Question: I'm new to Swift and looking at how the dispatch_async function works. The API doc shows dispatch_async having two parameters. However, I'm able to pass in one argument and it's okay.
'''
dispatch_async(dispatch_get_main_queue()) {
}
'''
How come I don't need to pass in two arguments?
Thank you,
API Doc:

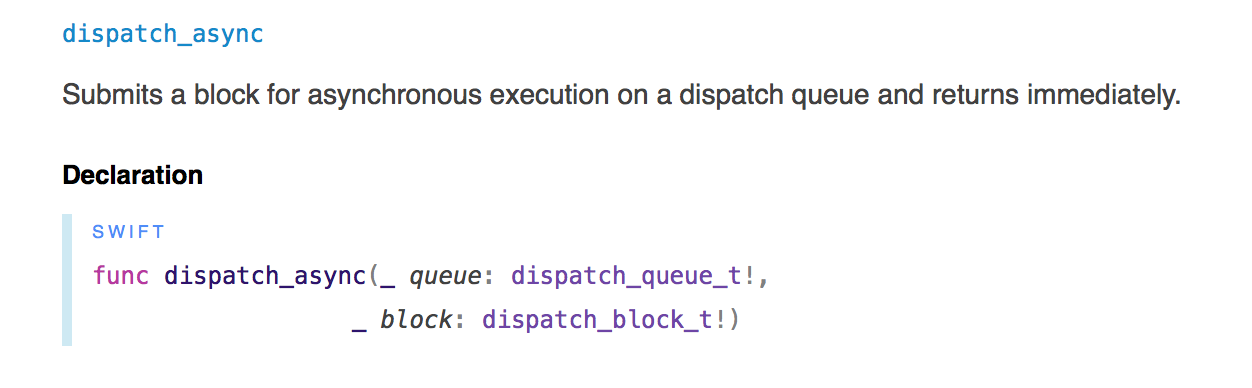
Answer: It is a trailing closure syntax
'''
func someFunctionThatTakesAClosure(closure: () -> ()) {
// function body goes here
}
// here's how you call this function without using a trailing closure:
someFunctionThatTakesAClosure({
// closure's body goes here
})
// here's how you call this function with a trailing closure instead:
someFunctionThatTakesAClosure() {
// trailing closure's body goes here
}
'''
<URL>